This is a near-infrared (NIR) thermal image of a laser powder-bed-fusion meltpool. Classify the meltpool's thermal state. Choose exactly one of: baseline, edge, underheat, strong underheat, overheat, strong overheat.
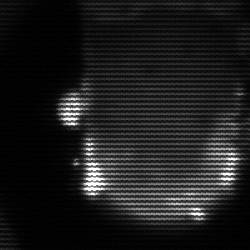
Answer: baseline